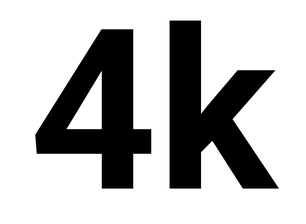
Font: Roboto_Bold